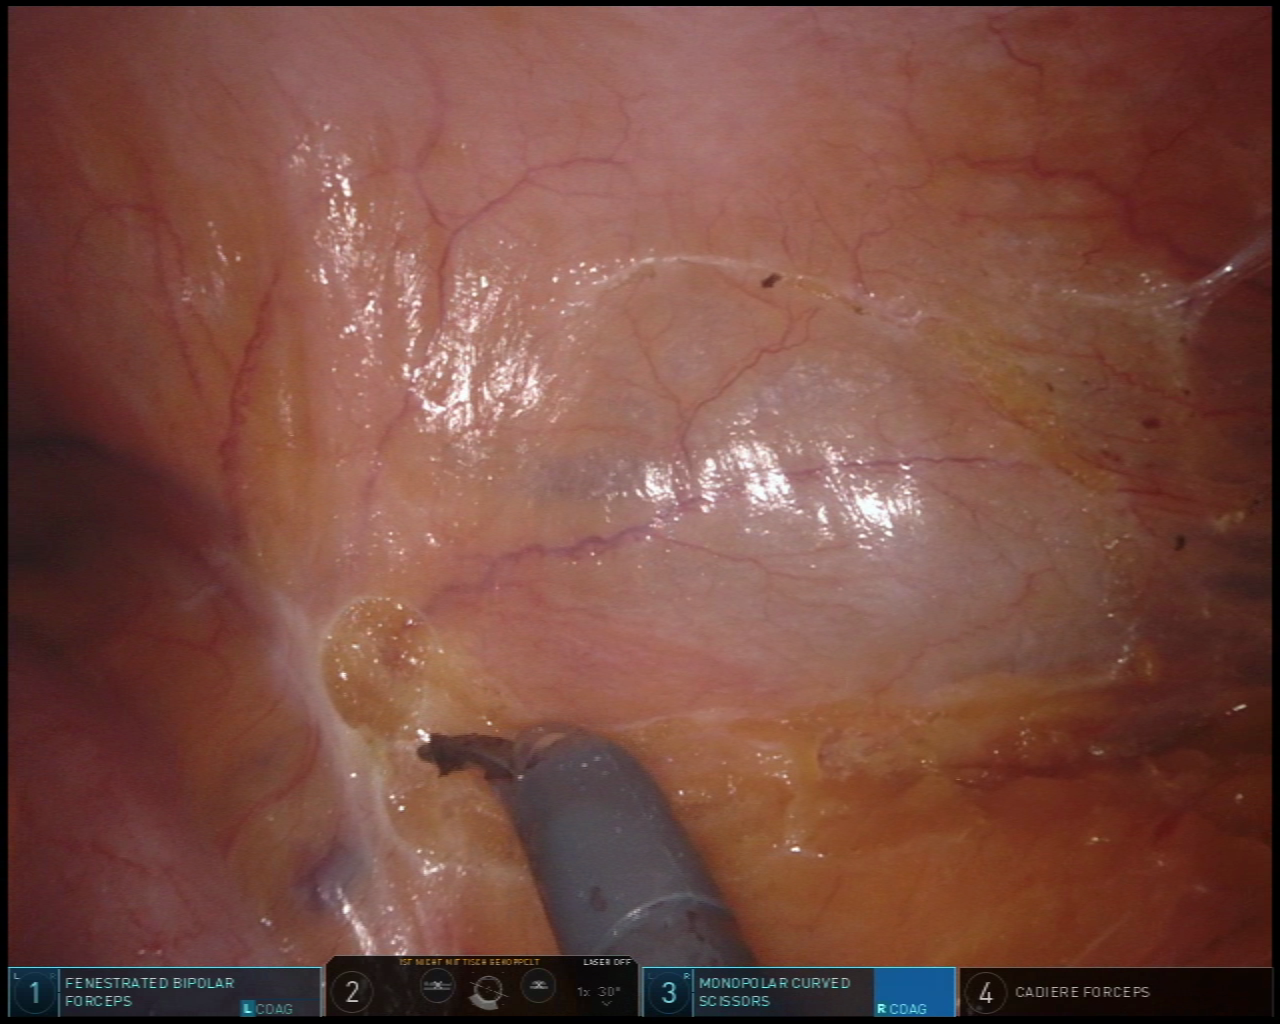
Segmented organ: colon
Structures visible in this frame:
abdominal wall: yes
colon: yes
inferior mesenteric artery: no
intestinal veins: no
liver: no
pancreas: no
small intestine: no
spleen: no
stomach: no
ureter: no
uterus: no
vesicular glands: no